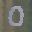
Label: 0